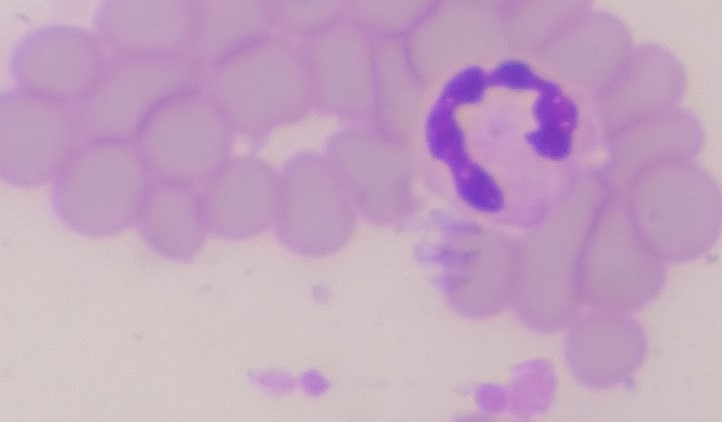
White blood cell type: Neutrophil